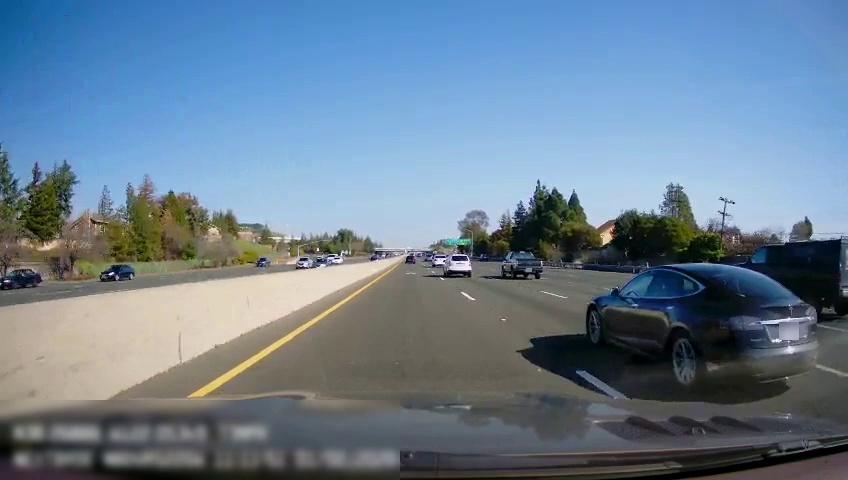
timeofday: Day
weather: Sunny
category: Drivable Space
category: Drivable Space
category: Vehicles | Car
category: Vehicles | Car
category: Vehicles | Car
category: Vehicles | Car
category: Vehicles | SUV
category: Vehicles | SUV
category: Vehicles | Car
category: Vehicles | Car
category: Vehicles | SUV
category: Vehicles | Car
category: Vehicles | SUV
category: Vehicles | Truck
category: Vehicles | SUV
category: Lanes | Alternate Lane
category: Lanes | Current Lane
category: Lanes | Current Lane
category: Lanes | Alternate Lane
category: Lanes | Opposite Lane